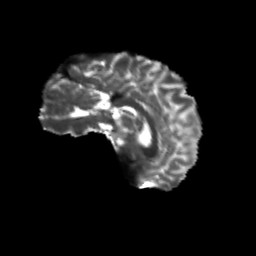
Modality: T2w
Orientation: sagittal
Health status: healthy
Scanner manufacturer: philips
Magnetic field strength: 3 T
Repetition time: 9.75 s
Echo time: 0.092 s